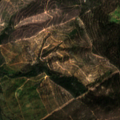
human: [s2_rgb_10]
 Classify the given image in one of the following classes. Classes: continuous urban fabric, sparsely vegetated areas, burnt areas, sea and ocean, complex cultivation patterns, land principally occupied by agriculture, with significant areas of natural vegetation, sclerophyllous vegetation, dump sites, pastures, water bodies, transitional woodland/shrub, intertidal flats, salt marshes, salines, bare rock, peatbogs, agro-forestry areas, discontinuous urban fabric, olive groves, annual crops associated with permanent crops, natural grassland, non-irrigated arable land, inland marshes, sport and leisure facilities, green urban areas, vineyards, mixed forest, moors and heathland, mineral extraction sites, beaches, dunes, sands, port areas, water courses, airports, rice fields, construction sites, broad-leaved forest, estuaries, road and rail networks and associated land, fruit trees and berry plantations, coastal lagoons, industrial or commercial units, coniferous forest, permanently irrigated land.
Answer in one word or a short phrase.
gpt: non-irrigated arable land, broad-leaved forest, transitional woodland/shrub